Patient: sex F, age 28
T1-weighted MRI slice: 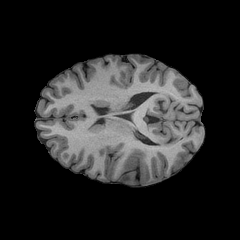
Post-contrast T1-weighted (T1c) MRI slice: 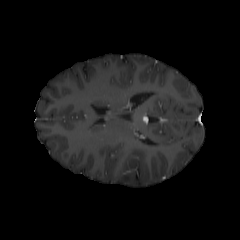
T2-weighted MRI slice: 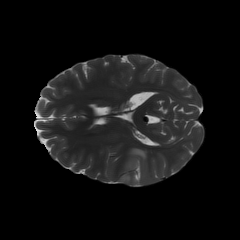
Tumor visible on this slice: yes
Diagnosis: Astrocytoma, IDH-mutant
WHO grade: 2